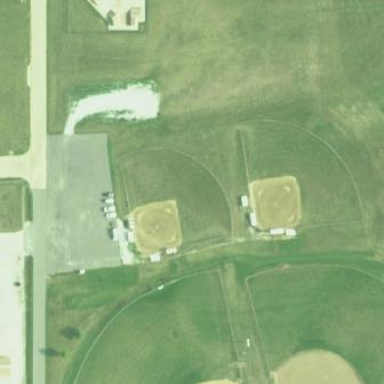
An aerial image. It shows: Baseball pitch for leisure land.